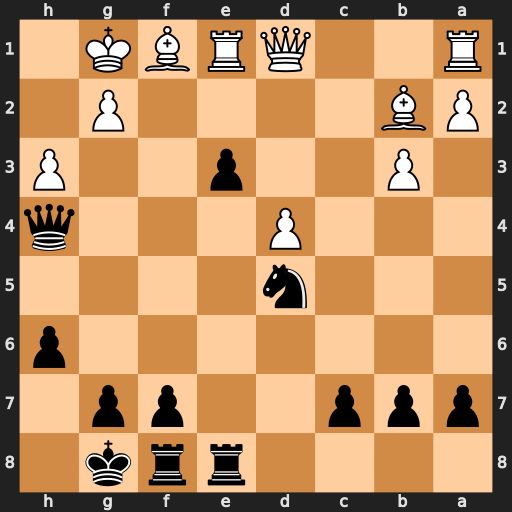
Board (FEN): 4rrk1/ppp2pp1/7p/3n4/3P3q/1P2p2P/PB4P1/R2QRBK1
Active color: b
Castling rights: -
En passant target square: -
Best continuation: Qf2+ Kh2 Qxb2